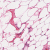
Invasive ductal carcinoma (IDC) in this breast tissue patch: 0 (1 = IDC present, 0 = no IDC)